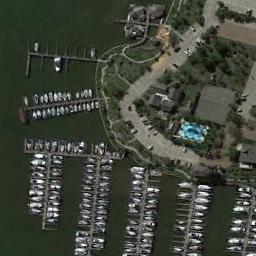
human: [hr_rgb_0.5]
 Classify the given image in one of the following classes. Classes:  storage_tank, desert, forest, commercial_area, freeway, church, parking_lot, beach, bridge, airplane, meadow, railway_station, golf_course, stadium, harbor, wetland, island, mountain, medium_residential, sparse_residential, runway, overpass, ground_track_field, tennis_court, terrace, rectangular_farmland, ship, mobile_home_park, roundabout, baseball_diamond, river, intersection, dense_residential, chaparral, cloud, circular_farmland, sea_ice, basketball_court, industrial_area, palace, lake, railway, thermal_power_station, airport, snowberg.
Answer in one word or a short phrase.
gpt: harbor